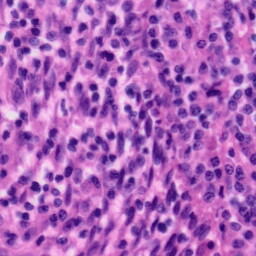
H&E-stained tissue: Tonsil